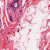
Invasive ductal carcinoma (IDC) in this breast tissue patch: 0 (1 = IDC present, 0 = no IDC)